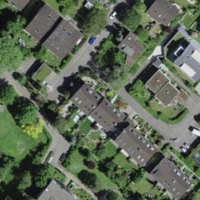
EUNIS habitat code: 55
Species observed at this site:
Aesculus hippocastanum